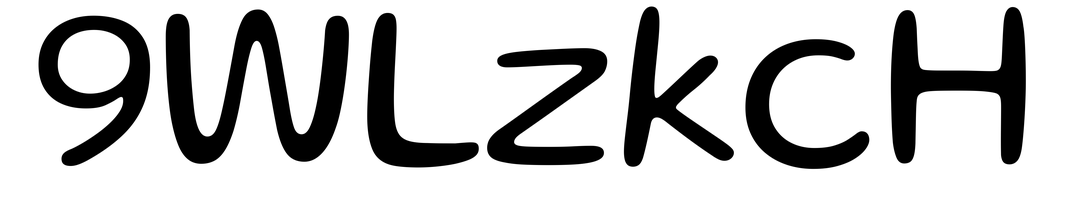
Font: Gluten_Light